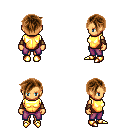
a pixel art fantasy rpg character, female body template, human, tanned skin, gold chest armor, magenta pants, brown pixie cut hairstyle, leather bracers, gold boots, four views (front, back, left, right), 2x2 character sprite sheet, small pixel art, hard edges, no anti-aliasing